Question: Am trying to create Database in PostgreSQL using 'psql', for this I have created a 'database.sql' file which contains the following script
> database.sql
'''
CREATE DATABASE "RStar" WITH OWNER = postgres ENCODING = 'UTF8' TABLESPACE = pg_default
LC_COLLATE = 'English_United States.1252' LC_CTYPE = 'English_United States.1252'
CONNECTION LIMIT = -1;
'''
- using the above script I can create the database 'RStar' manually(via 'pgAdmin')- when I try to do the same using 'psql', I get this error:

and I use the following script to call 'database.sql' file using 'psql'
'''
psql -U postgres -d postgres -a -f "D:\PG\Database.sql"
'''
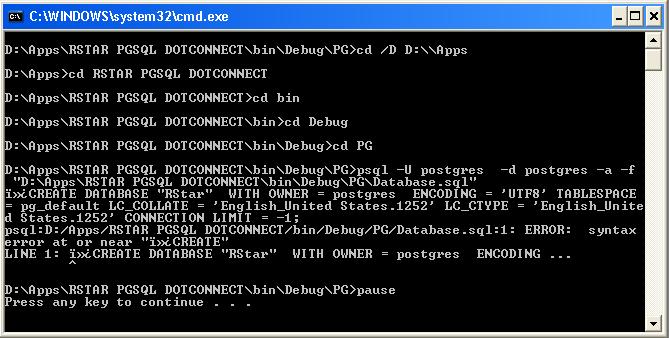
Answer: This worked for me
instead of calling created 'database.sql' file
'''
psql -U postgres -d postgres -c "CREATE DATABASE ""RStar"" WITH OWNER = postgres ENCODING = 'UTF8' TABLESPACE = pg_default LC_COLLATE = 'English_United States.1252' LC_CTYPE = 'English_United States.1252' CONNECTION LIMIT = -1"
'''
- '""RStar""'
> OS: Windows